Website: crate-barrel
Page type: address-validator
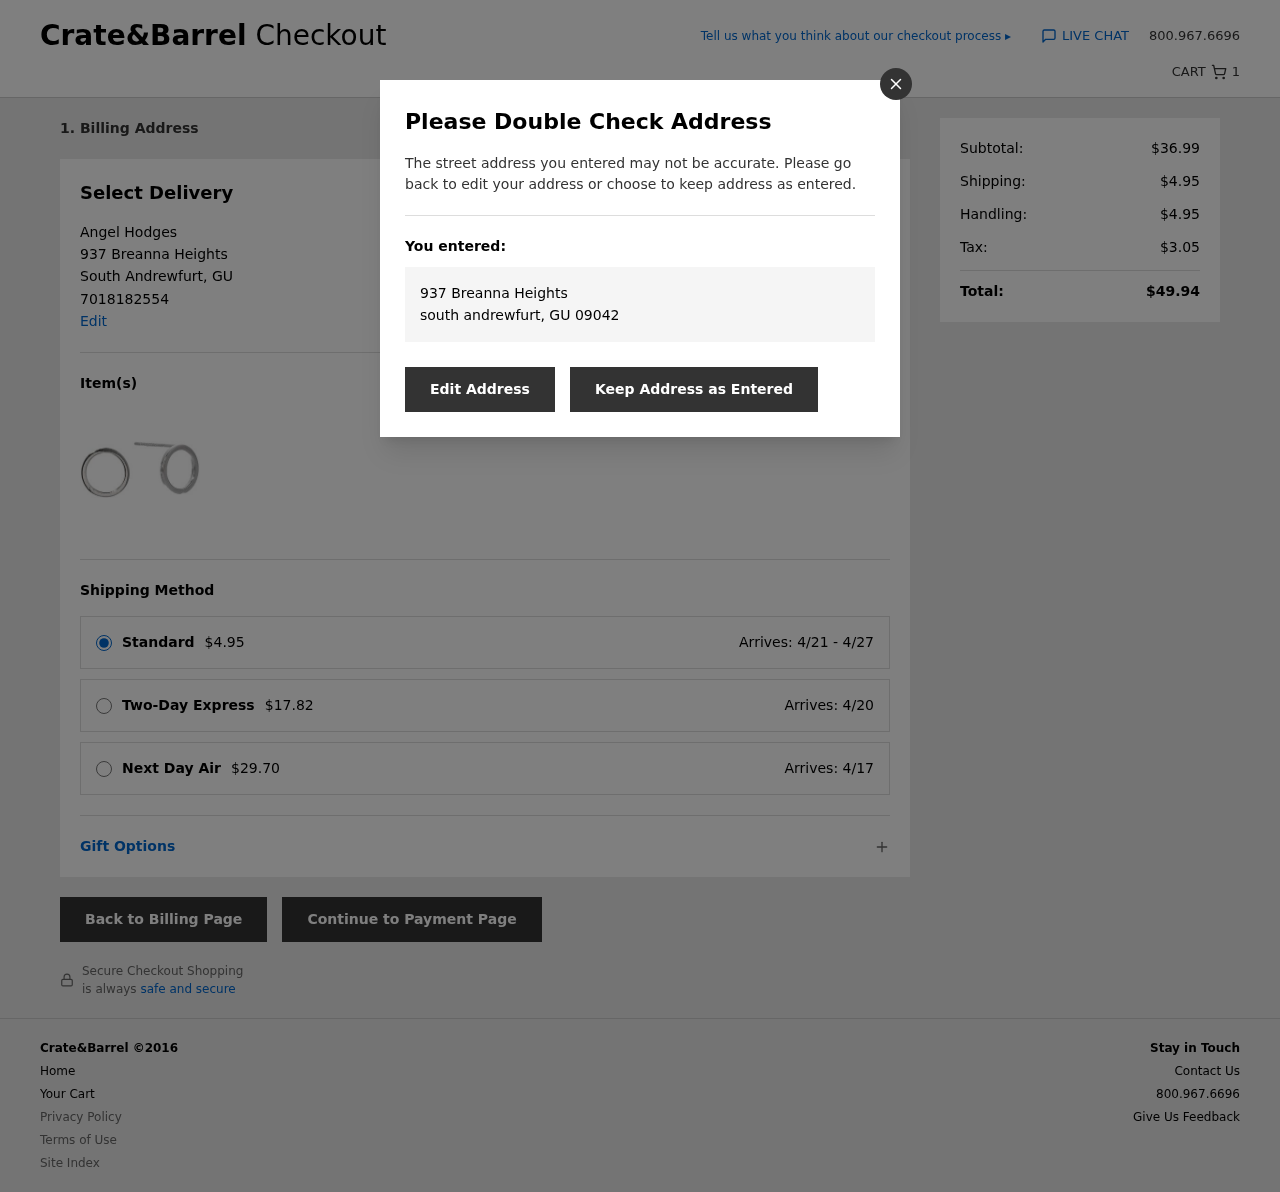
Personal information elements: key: PII_CITY
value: South Andrewfurt
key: PII_FULLNAME
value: Angel Hodges
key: PII_PHONE
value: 7018182554
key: PII_STATE_ABBR
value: GU
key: PII_STREET
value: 937 Breanna Heights
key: PII_CITY2
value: south andrewfurt
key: PII_STATE_ABBR2
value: GU
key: PII_POSTCODE
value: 09042
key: PII_POSTCODE_FULL
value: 09042
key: PII_POSTCODE_NUMERIC
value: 9042
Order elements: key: ORDER_NUM_ITEMS
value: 1
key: ORDER_SHIPPING_COST
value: $4.95
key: ORDER_SHIPPING_DATE
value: Arrives: 4/21 - 4/27
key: ORDER_SHIPPING_EXPRESS
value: $17.82
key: ORDER_DELIVERY_DATE_EXPRESS
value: Arrives: 4/20
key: ORDER_SHIPPING_NEXTDAY
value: $29.70
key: ORDER_DELIVERY_DATE_NEXTDAY
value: Arrives: 4/17
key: ORDER_SUBTOTAL
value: $36.99
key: ORDER_HANDLING
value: $4.95
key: ORDER_TAX
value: $3.05
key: ORDER_TOTAL
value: $49.94